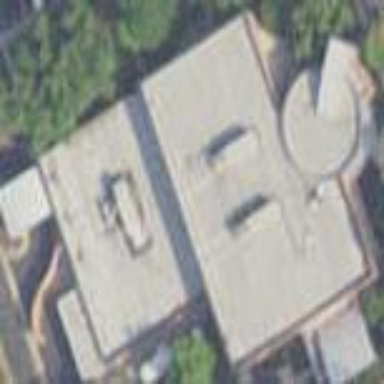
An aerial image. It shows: Commercial building that serves as clinic for healthcare.